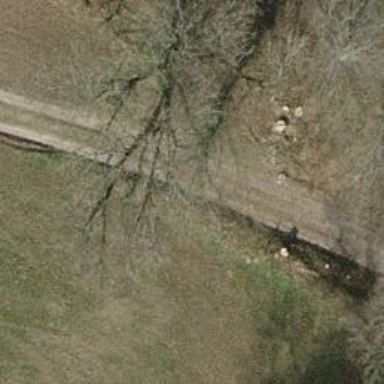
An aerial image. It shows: Swing gate barrier.